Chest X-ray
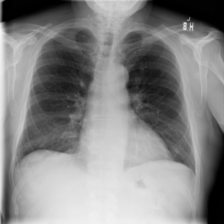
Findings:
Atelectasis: positive
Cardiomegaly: negative
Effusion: negative
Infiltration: negative
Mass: negative
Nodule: negative
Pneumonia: negative
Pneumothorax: negative
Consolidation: negative
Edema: negative
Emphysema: negative
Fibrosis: negative
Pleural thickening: negative
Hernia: negative